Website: macys
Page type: receipt
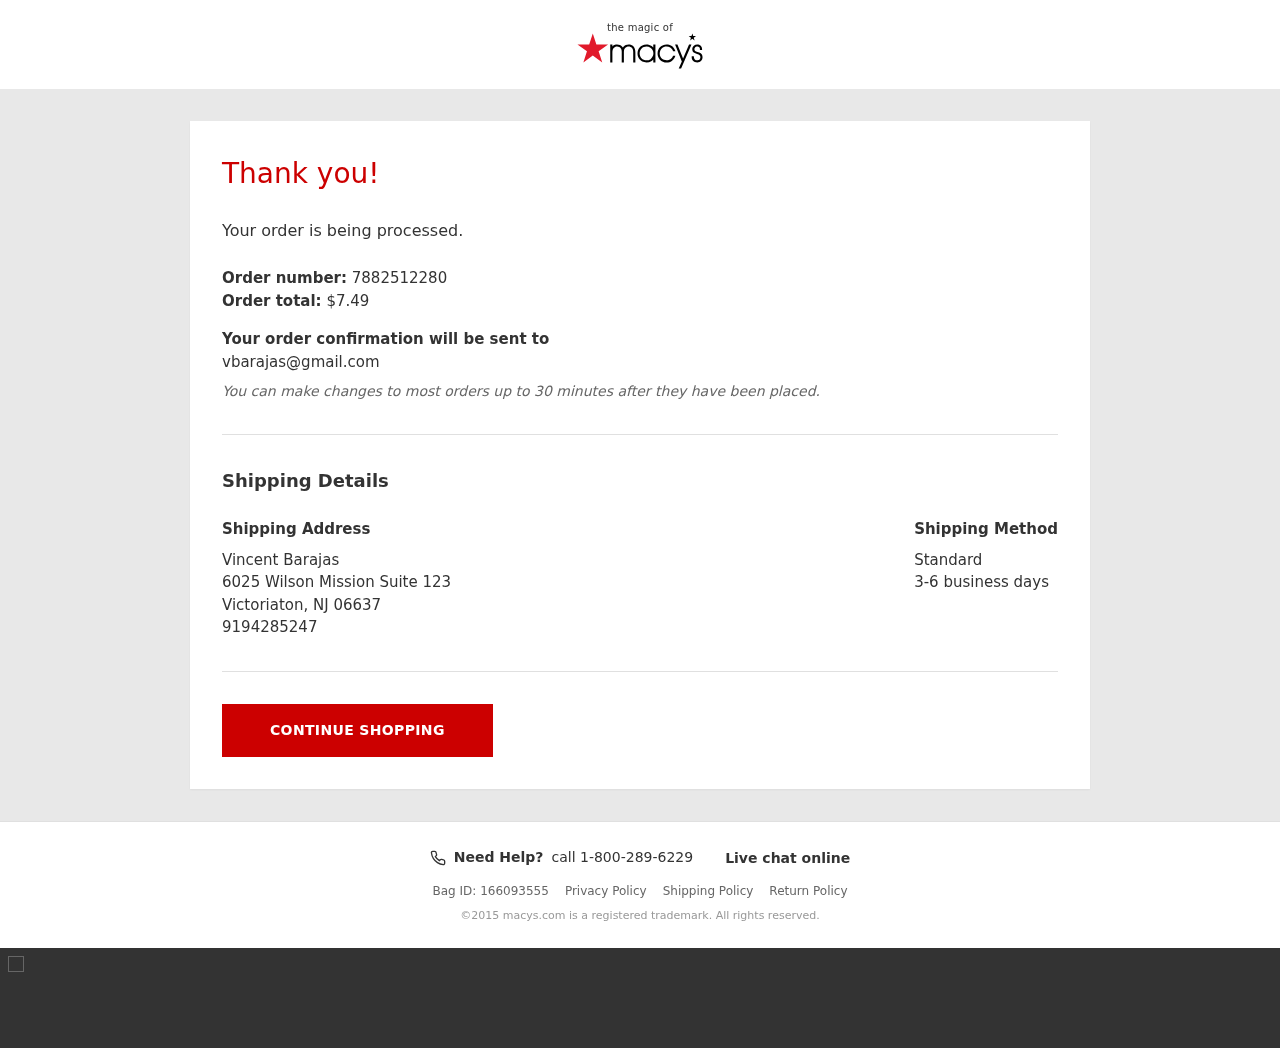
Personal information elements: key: PII_CITY_STATE_ZIP
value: Victoriaton, NJ 06637
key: PII_EMAIL
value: vbarajas@gmail.com
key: PII_FULLNAME
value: Vincent Barajas
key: PII_PHONE
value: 9194285247
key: PII_STREET
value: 6025 Wilson Mission Suite 123
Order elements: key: ORDER_ID
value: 7882512280
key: ORDER_TOTAL
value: $7.49